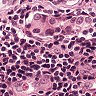
Metastatic tissue present: yes